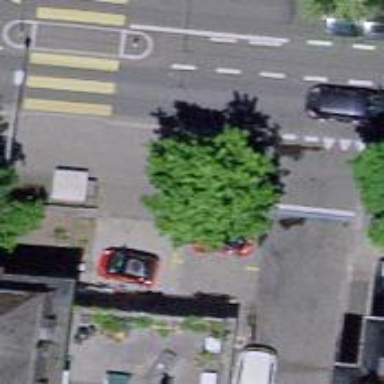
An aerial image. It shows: Asphalt sidewalk with kerb barrier.